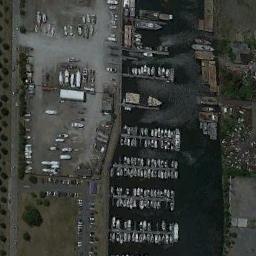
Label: harbor